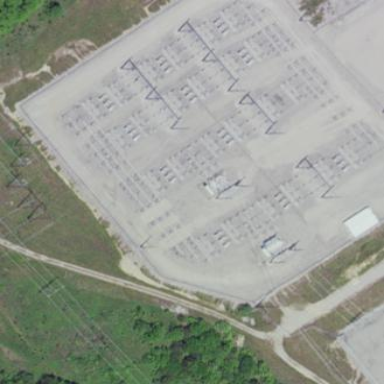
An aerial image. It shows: Outdoor power substation surrounded by fence. This substation operates at the transmission level.